Brain MRI, modality: hrT2
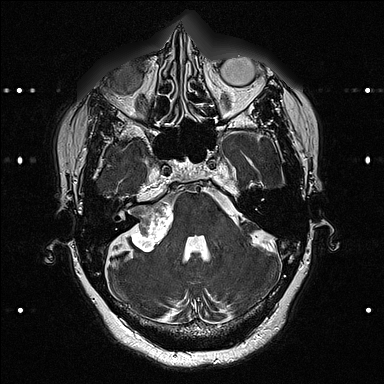